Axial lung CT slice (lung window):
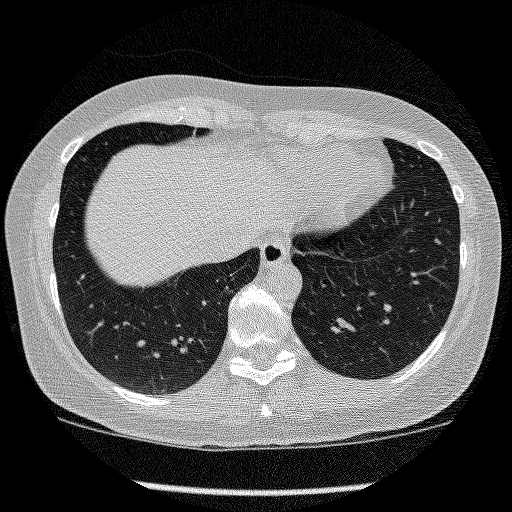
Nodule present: no